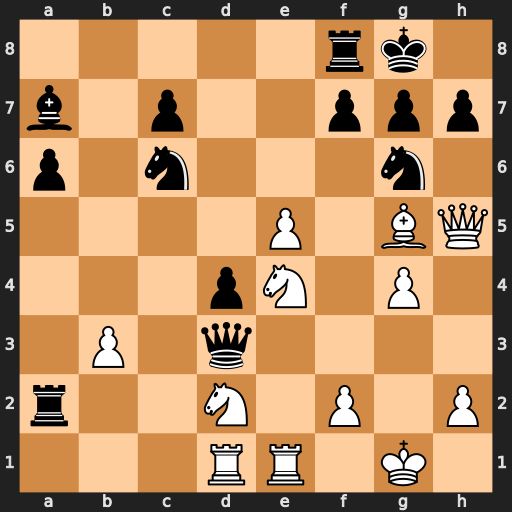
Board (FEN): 5rk1/b1p2ppp/p1n3n1/4P1BQ/3pN1P1/1P1q4/r2N1P1P/3RR1K1
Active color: w
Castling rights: -
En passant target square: -
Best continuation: Nf6+ gxf6 exf6